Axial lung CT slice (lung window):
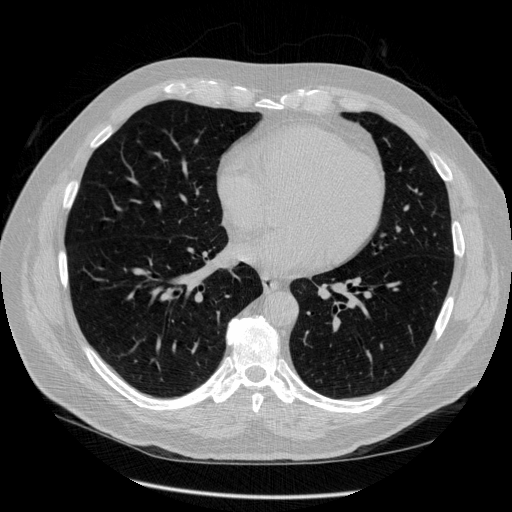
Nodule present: no